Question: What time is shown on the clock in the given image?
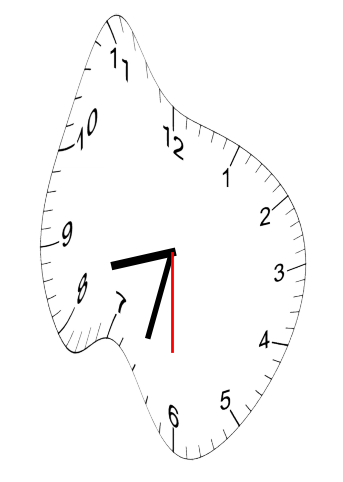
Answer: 08:32:30